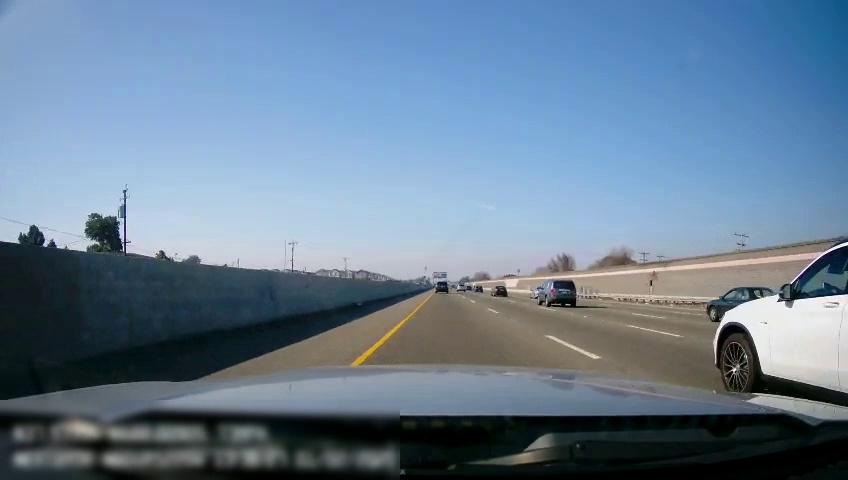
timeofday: Day
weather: Sunny
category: Drivable Space
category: Vehicles | SUV
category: Vehicles | SUV
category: Vehicles | SUV
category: Vehicles | Car
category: Vehicles | Car
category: Vehicles | Bus
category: Vehicles | Car
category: Vehicles | Car
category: Lanes | Current Lane
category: Lanes | Current Lane
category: Lanes | Alternate Lane
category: Lanes | Alternate Lane
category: Lanes | Alternate Lane
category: Lanes | Opposite Lane